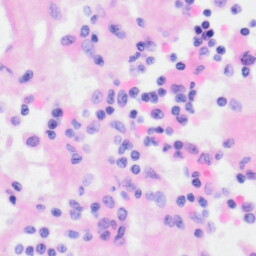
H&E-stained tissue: Kidney